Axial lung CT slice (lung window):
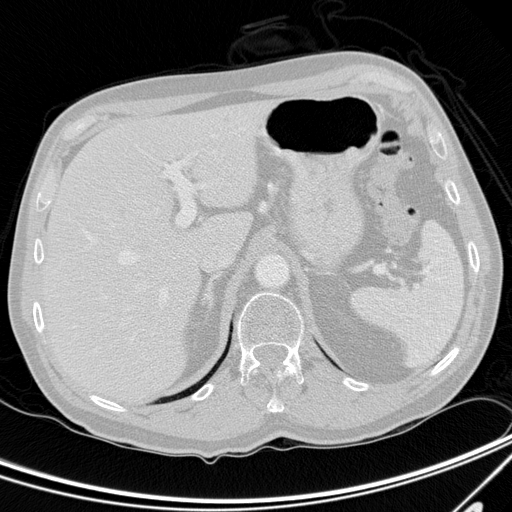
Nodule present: no